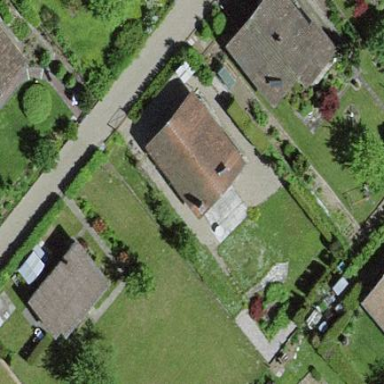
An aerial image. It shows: Bungalow.